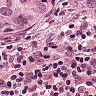
Metastatic tissue present: yes